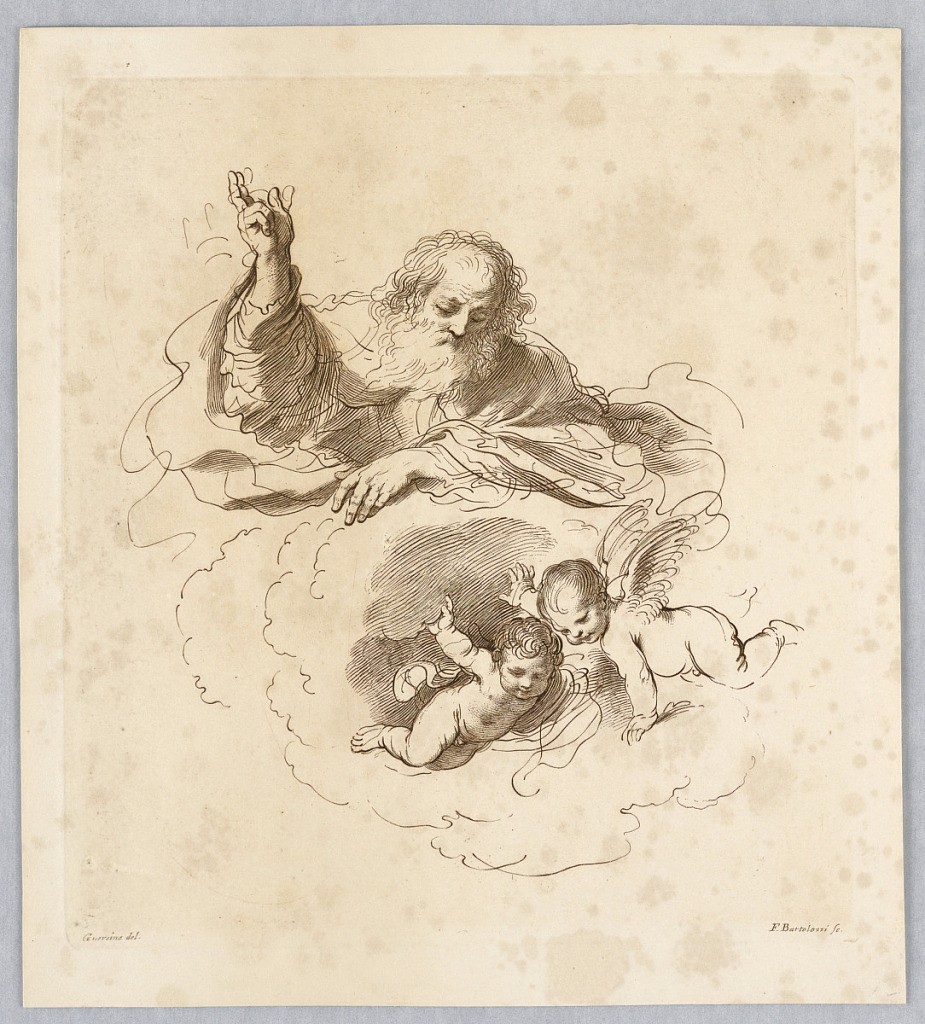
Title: The Almighty in the Clouds, with Two Boy Angels
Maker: Francesco Bartolozzi, Italian, active England, 1727–1815
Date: ca. 1760–1770
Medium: Engraving in brown ink on white paper
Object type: Print
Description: God, with his right hand raised in blessing, looks over the rim of a cloud to two putti below.